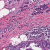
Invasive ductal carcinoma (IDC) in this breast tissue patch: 0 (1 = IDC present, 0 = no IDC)